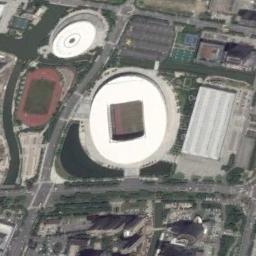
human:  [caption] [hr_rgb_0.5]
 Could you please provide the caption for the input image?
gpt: This rectangular stadium has dense residential areas on three sides .

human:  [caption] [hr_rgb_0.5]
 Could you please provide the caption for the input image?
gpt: The stadium is next to some buildings and trees .

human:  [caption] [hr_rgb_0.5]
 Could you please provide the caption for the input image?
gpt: The circular stadium is surrounded by roads and vegetation, Next to many buildings .

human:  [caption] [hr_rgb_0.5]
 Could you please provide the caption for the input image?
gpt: There are many buildings beside the stadium .

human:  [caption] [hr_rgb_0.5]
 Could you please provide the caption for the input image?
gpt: There are some buildings around the stadium with a white roof .